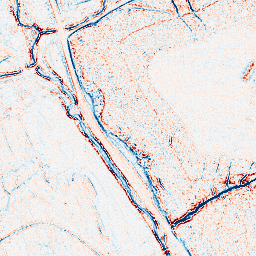
Category: edge_preserving
Decomposition family: bilateral
Decomposition parameters: d: 5
sigma_color: 25
sigma_space: 50
Upsampling method: linear_exact
Upsampling parameters: scale: 4
Upsampling scale: 4